Question: I am trying to understand the kafka data logs. I can see the logs under the dir set in logs.dir as "Topicname_partitionnumber". However I would like to know what are the different logs captured under it. Below is the screenshot for a sample log.

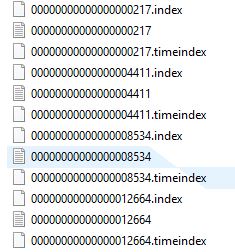
Answer: In Kafka logs, each partition has a log.dir directory. Each partition is split into segments.
A segment is just a collection of messages. Instead of writing all messages into a single file, Kafka splits them into chunks of segments.
Whenever Kafka writes to a partition, it writes to an active segment. Each segment has defined size limit. When the segment size limit is reached, it closes the segment and opens a new one that becomes active. One partition can have one or more segment based on the configuration.
Each segment contains three files -
There are three types of file for each Kafka topic partition:
'''
-rw-r--r-- 1 kafka hadoop <PHONE> Dec 3 23:57 00000000000000000000.index
-rw-r--r-- 1 kafka hadoop 148814230 Oct 11 06:50 00000000000000000000.log
-rw-r--r-- 1 kafka hadoop <PHONE> Dec 3 23:57 00000000000000000000.timeindex
'''
The '00000000000000000000' in front of log and index files is the name of the segments. It represents the offset of the first record written in that segment. If there are 2 segments i.e. Segment 1 containing message offset 0,1 and Segment 2 containing message offset 2 and 3.
'''
-rw-r--r-- 1 kafka hadoop <PHONE> Dec 3 23:57 00000000000000000000.index
-rw-r--r-- 1 kafka hadoop 148814230 Oct 11 06:50 00000000000000000000.log
-rw-r--r-- 1 kafka hadoop <PHONE> Dec 3 23:57 00000000000000000000.timeindex
-rw-r--r-- 1 kafka hadoop <PHONE> Dec 3 23:57 00000000000000000002.index
-rw-r--r-- 1 kafka hadoop 148814230 Oct 11 06:50 00000000000000000002.log
-rw-r--r-- 1 kafka hadoop <PHONE> Dec 3 23:57 00000000000000000002.timeindex
'''
'.log' file stores the offset, the physical position of the message, timestamp along with the message content. While reading the messages from Kafka at a particular offset, it becomes an expensive task to find the offset in a huge log file.
That's where '.index' the file becomes useful. It stores the offsets and physical position of the messages in the log file.
<URL>
'.timeindex' the file is based on the timestamp of messages.